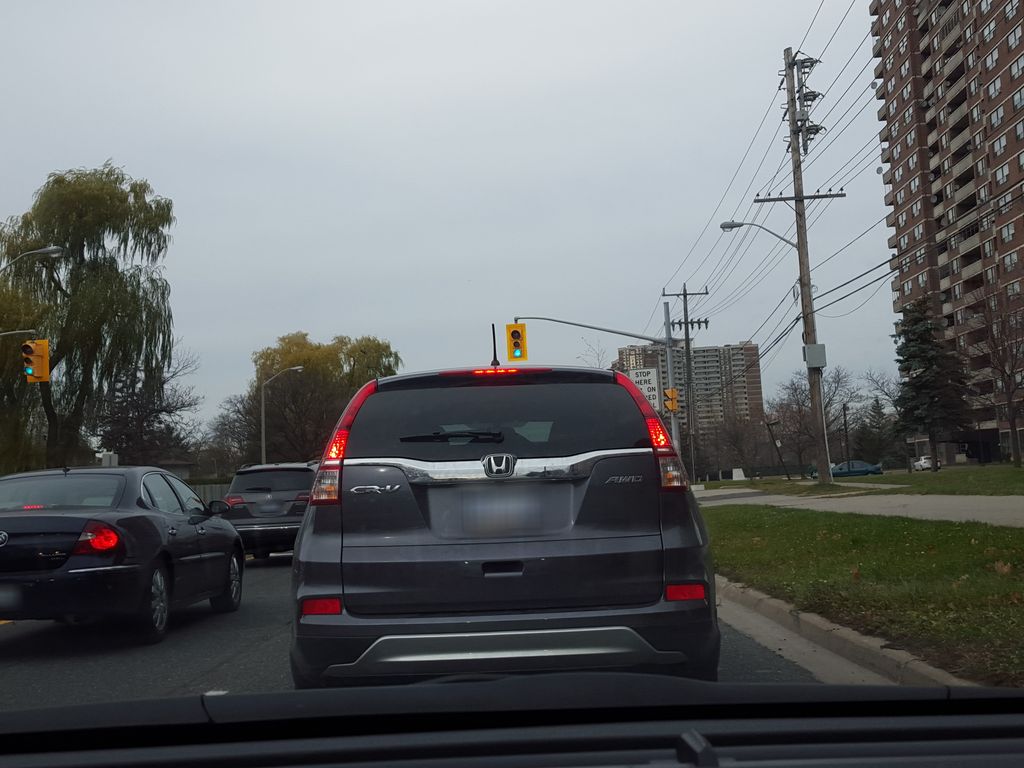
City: toronto